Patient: sex M, age 37
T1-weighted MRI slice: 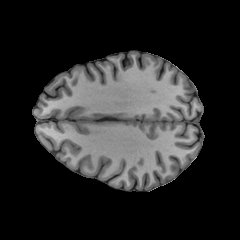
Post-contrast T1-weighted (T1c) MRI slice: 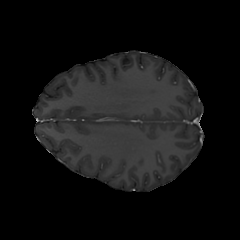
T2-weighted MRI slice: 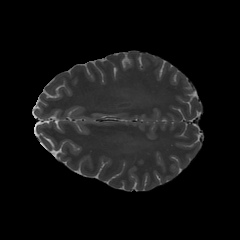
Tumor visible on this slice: no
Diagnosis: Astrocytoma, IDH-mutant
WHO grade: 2